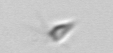
Label: Calciopappus